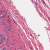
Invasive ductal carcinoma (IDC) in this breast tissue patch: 0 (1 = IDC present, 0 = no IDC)